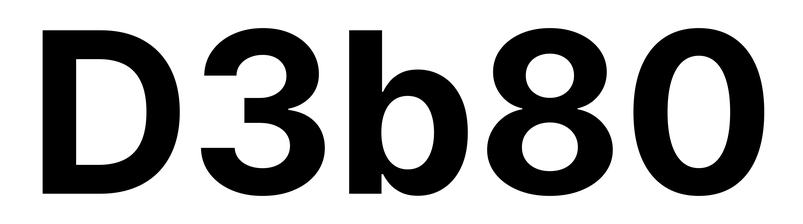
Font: Inter_Bold